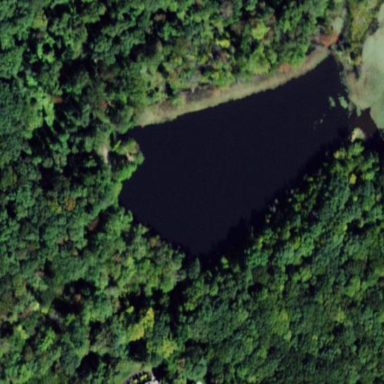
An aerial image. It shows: Serene pond surrounded by nature.